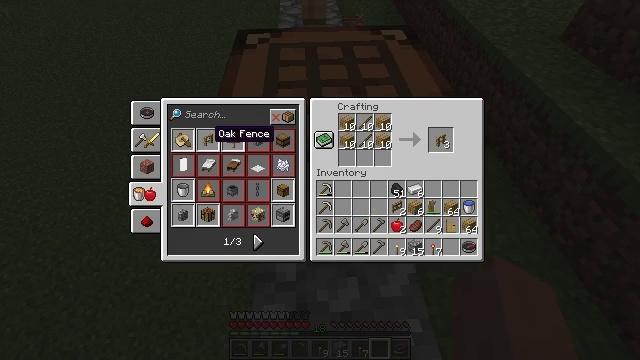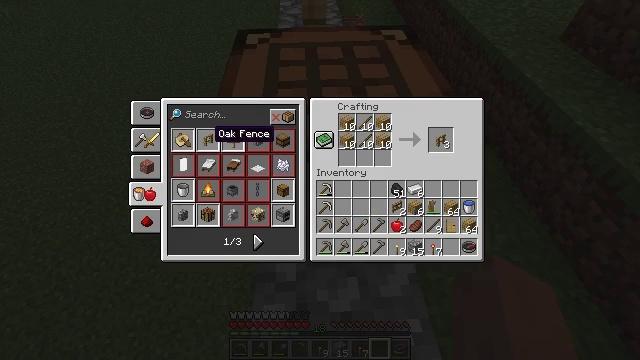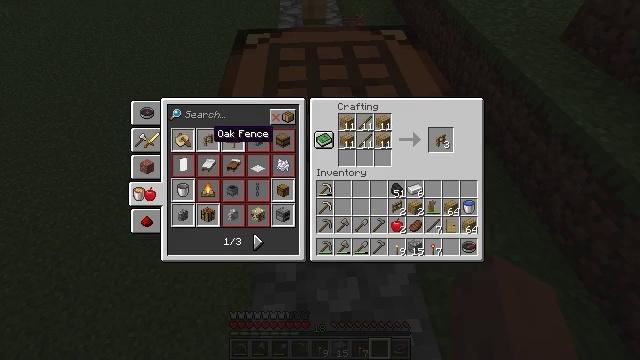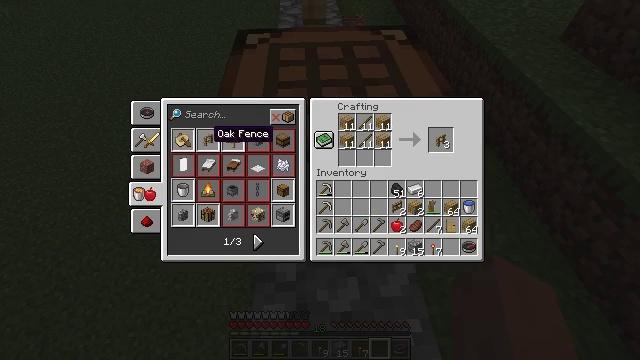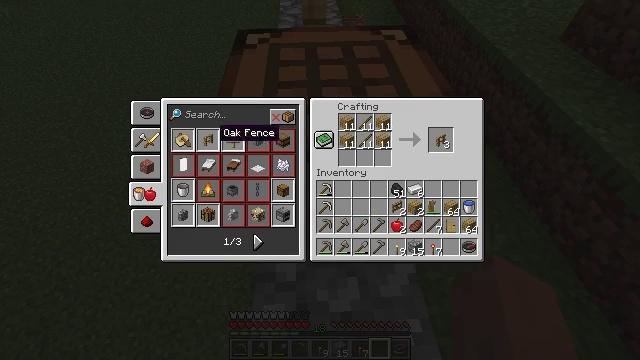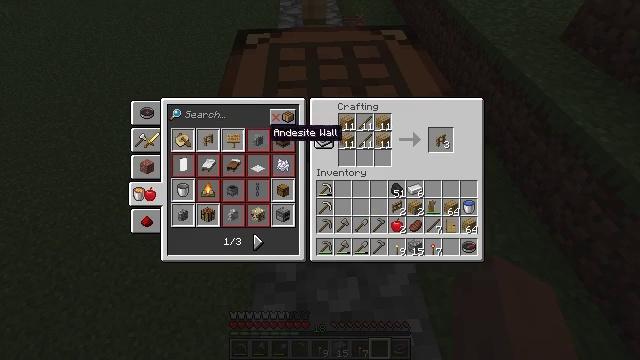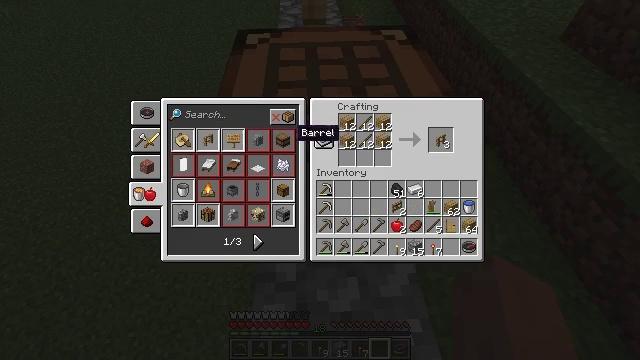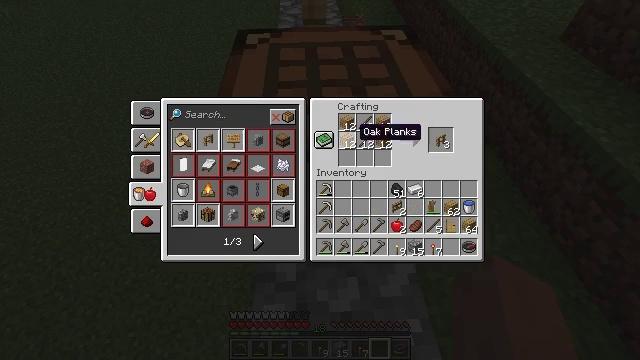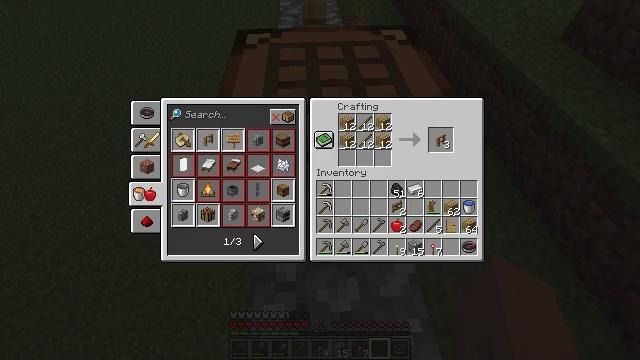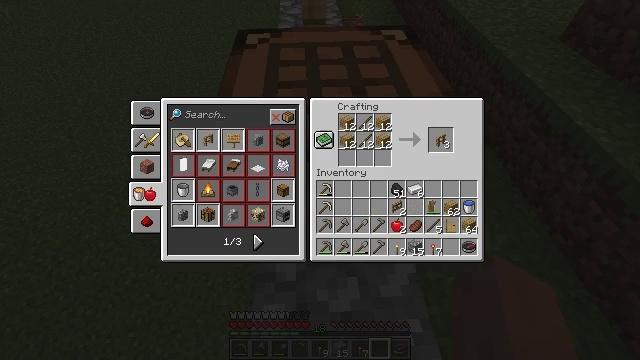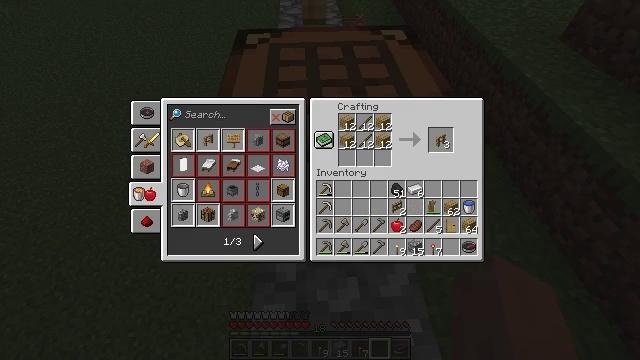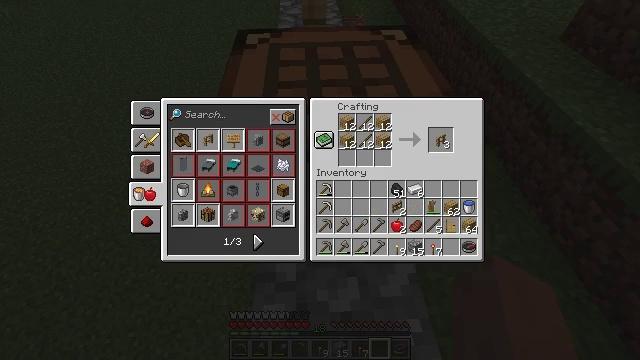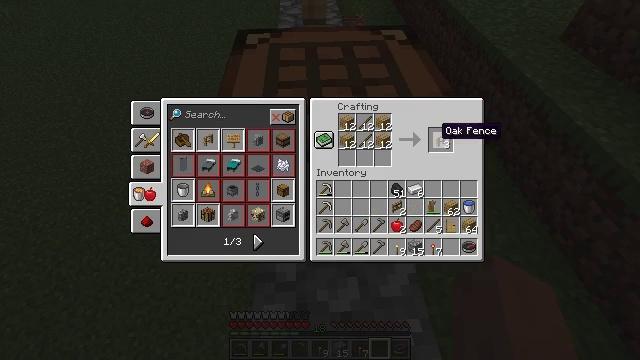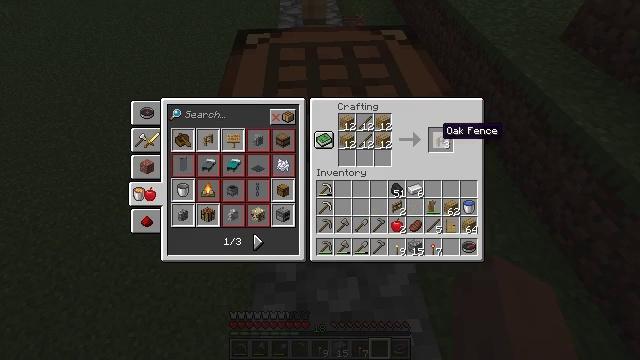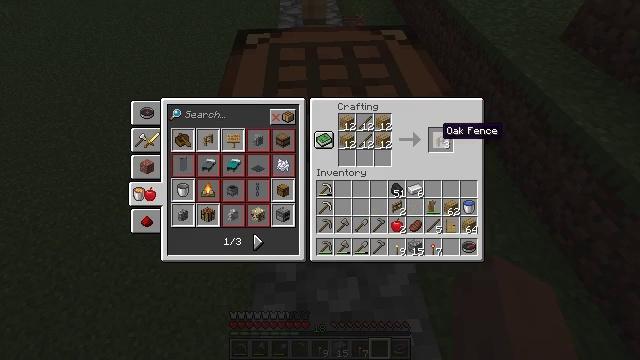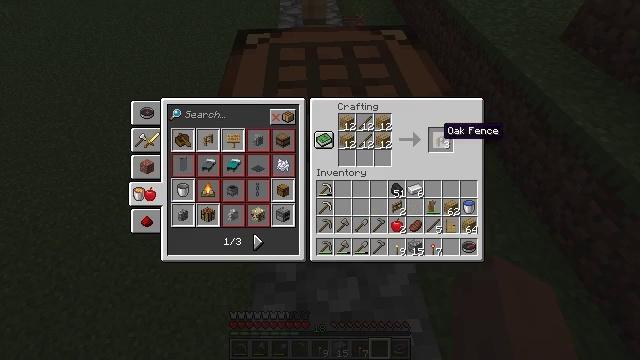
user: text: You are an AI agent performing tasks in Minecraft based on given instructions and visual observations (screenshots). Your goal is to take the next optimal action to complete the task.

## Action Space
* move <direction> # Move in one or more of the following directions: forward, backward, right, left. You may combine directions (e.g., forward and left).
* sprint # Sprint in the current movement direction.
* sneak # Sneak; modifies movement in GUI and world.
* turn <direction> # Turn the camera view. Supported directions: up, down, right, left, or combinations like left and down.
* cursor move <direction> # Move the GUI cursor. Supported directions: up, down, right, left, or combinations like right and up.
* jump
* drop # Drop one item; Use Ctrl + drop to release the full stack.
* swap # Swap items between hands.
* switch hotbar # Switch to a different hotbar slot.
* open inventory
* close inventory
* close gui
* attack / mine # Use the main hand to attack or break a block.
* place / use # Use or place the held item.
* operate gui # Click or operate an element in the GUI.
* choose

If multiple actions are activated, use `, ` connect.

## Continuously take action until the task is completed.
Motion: motion action
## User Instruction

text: Open the crafting table and craft an oak fence with planks and sticks.
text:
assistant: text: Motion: operate gui
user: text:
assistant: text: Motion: no_op
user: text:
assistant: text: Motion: no_op
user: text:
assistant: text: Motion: no_op
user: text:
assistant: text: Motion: cursor move right
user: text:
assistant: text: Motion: cursor move right
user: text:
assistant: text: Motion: cursor move right
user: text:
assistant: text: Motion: sneak, cursor move right
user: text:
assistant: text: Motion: sneak, cursor move right
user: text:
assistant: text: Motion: sneak
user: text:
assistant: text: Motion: sneak
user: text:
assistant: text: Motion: sneak
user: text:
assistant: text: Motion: sneak
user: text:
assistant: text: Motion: sneak
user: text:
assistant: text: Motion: sneak
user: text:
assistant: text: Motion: sneak
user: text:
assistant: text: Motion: sneak
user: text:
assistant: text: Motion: sneak, choose
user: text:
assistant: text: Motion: sneak, choose
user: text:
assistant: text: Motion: sneak, choose
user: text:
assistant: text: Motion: sneak
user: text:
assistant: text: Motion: sneak
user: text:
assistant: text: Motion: sneak